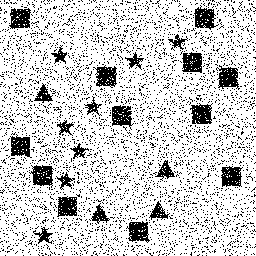
Squares: 12
Triangles: 4
Stars: 8
Total shapes: 24